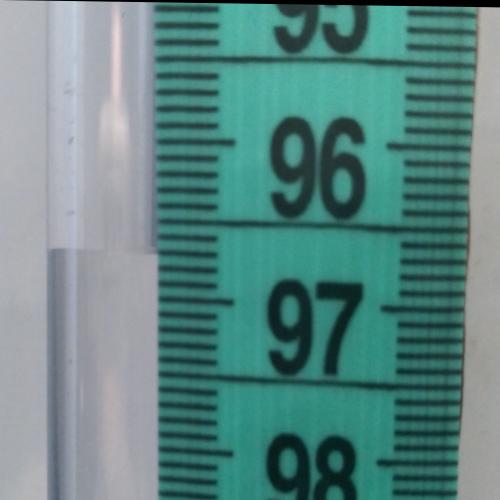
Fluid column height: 96.7 cm